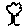
Label: tree